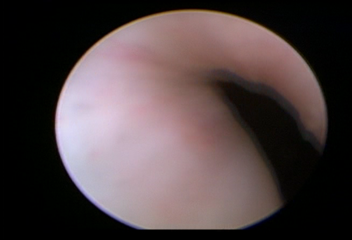
Modality: WLC
Class: Normal mucosa
Bladder cancer association: No